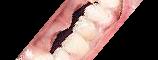
Condition: hypodontia